Question: I've tried a bunch of stuff - adding a button from the object browser, changing attributes, searching the web, but no luck. Essentially, I'd like to do --in the storyboard--:
where you see "add to contacts" "share location" and "add to bookmarks".
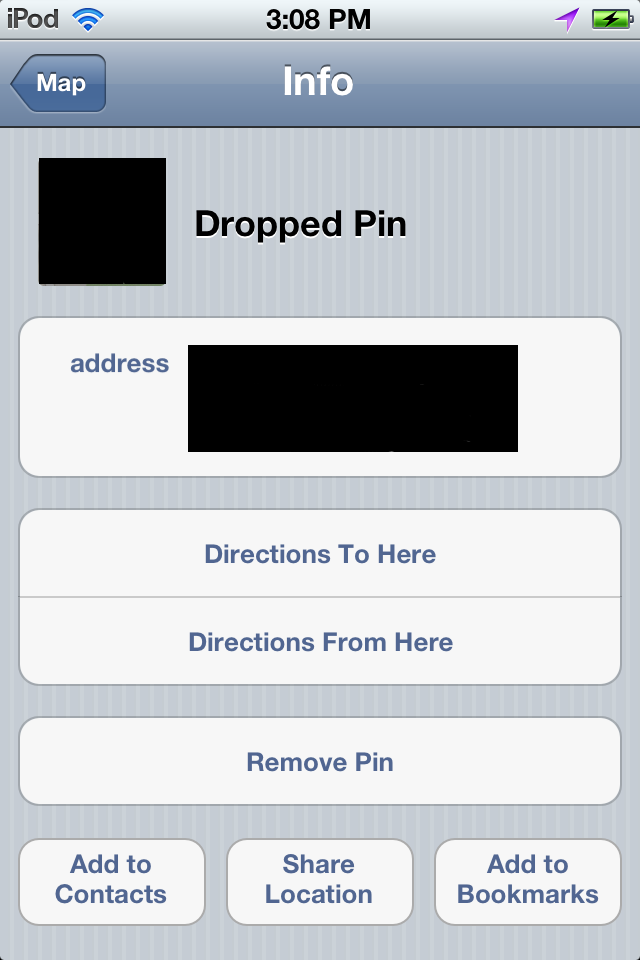
Answer: Put the three buttons in a UIView that is 320 pixels wide and say 60 hight, and make that view the footer of your table.